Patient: sex M, age 32
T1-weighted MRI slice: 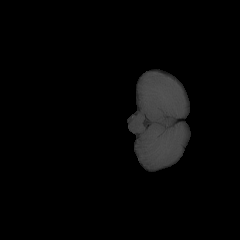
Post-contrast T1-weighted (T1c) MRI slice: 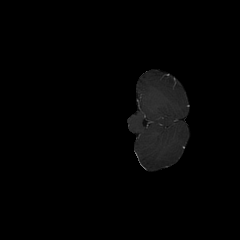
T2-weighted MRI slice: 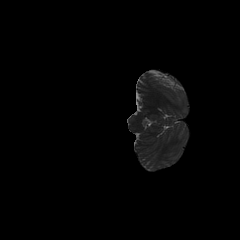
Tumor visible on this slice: no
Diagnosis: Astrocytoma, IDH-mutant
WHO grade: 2